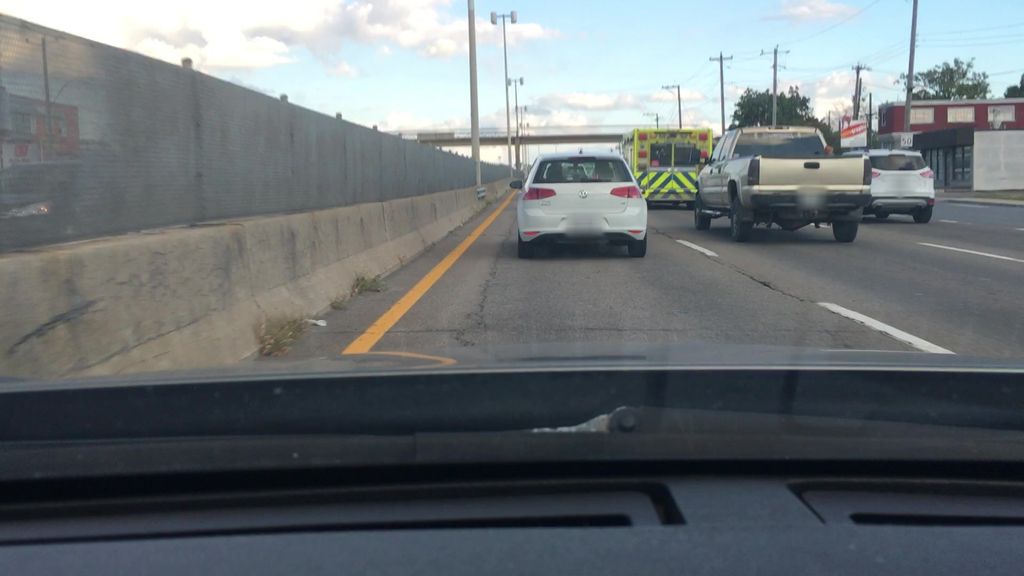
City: montreal